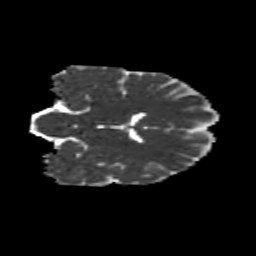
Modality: MD
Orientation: coronal
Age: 24
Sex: female
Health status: healthy
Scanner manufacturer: siemens
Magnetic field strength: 3 T
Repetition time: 10.8 s
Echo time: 0.082 s